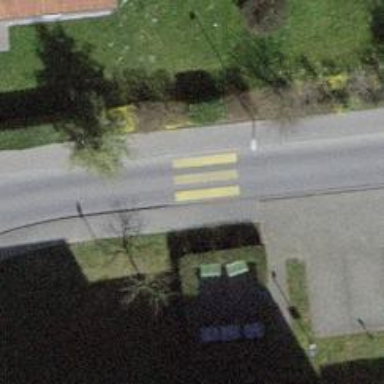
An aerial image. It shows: Uncontrolled zebra crossing on the road.